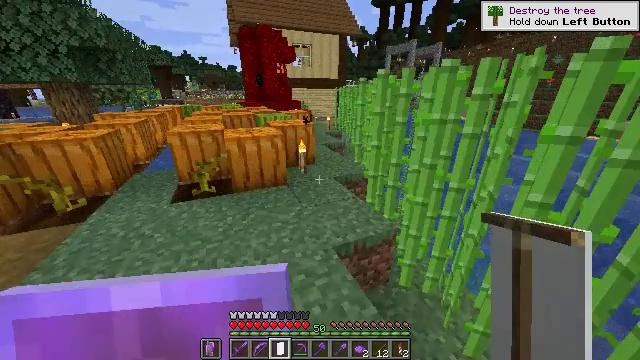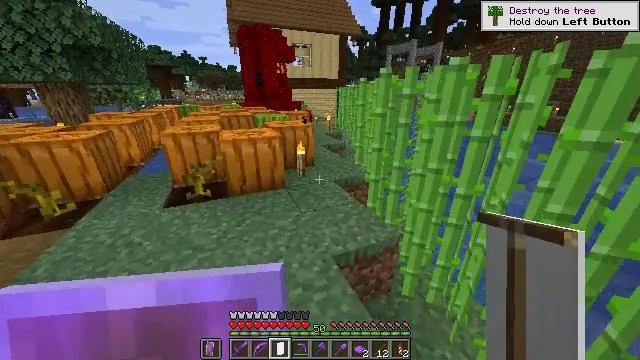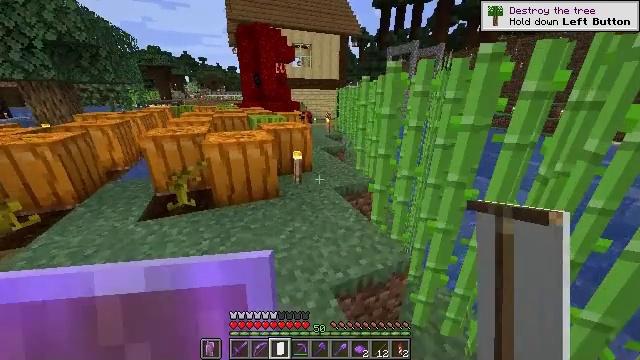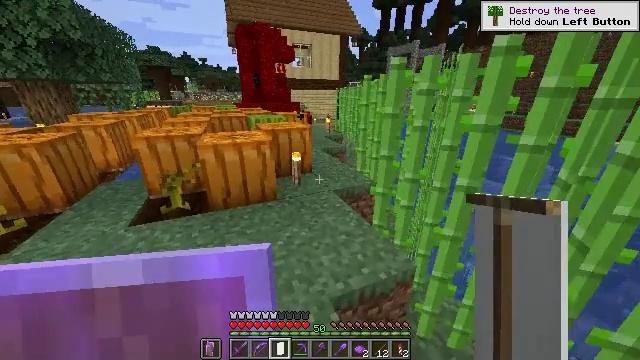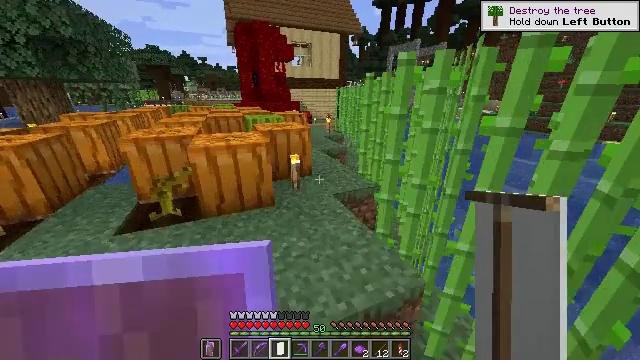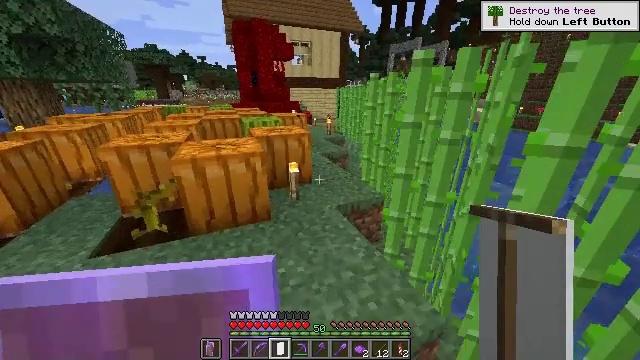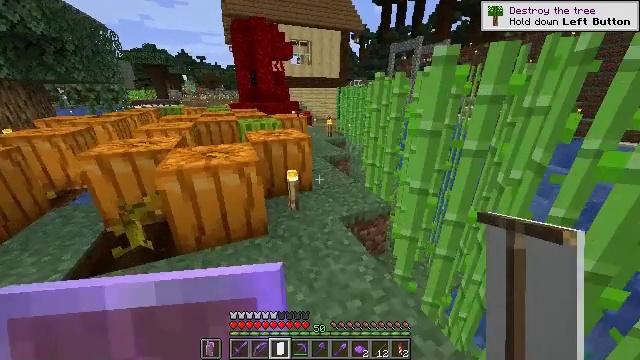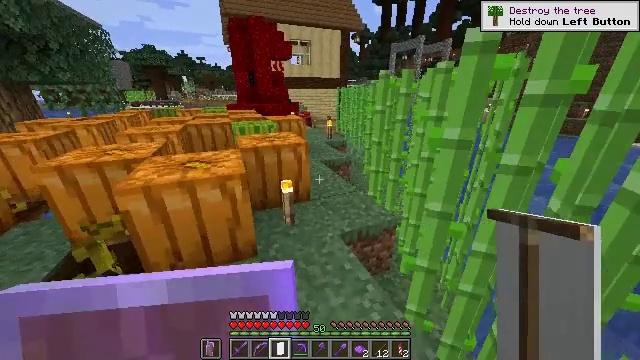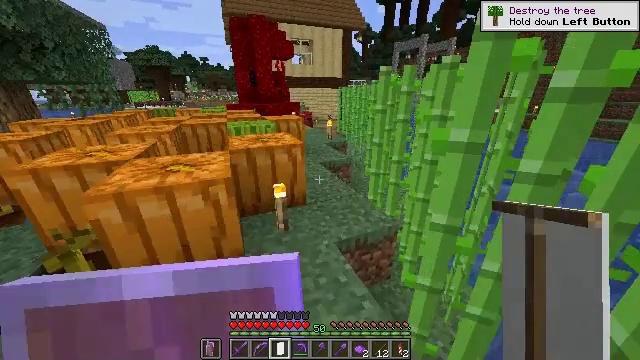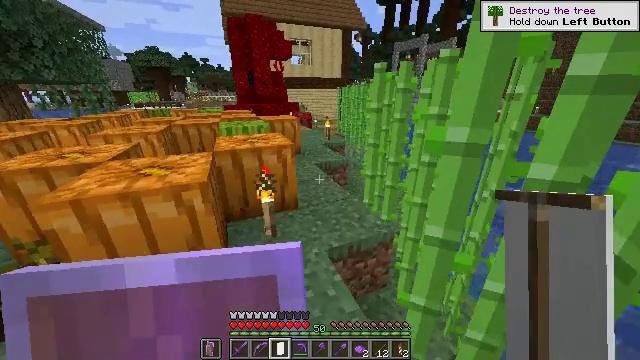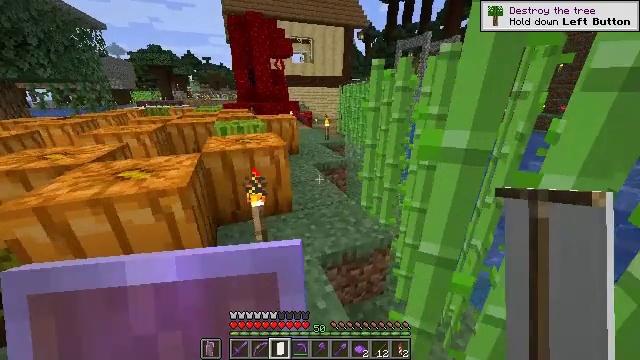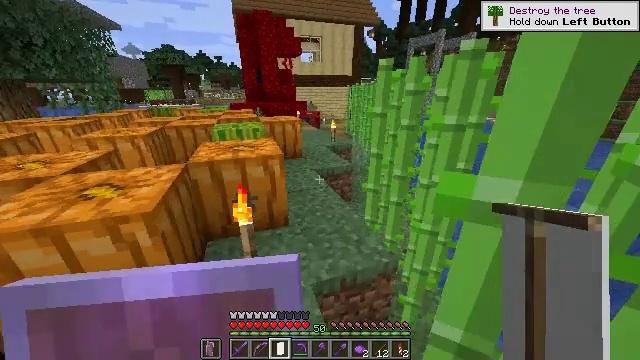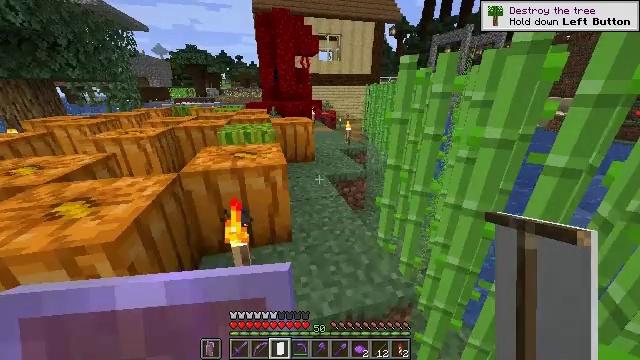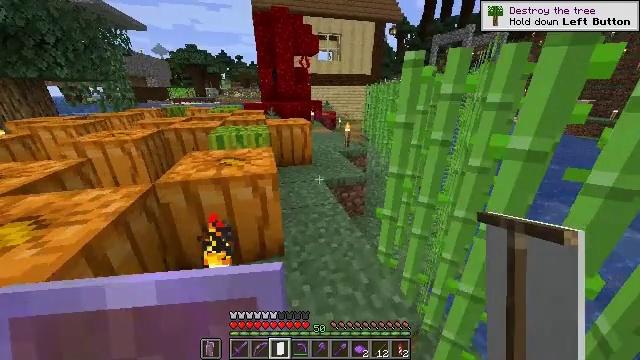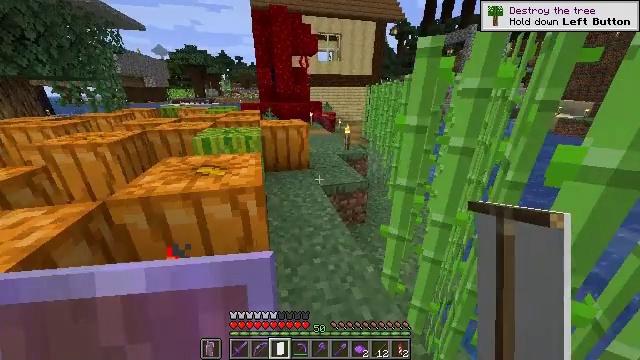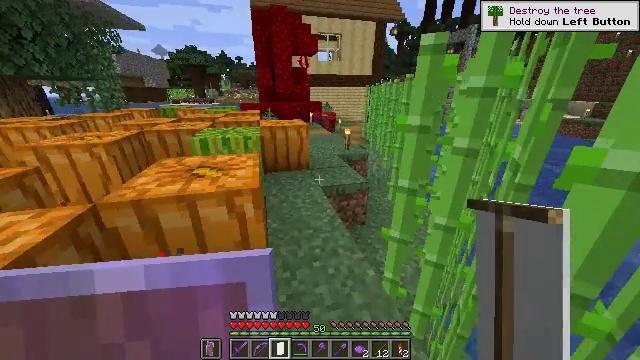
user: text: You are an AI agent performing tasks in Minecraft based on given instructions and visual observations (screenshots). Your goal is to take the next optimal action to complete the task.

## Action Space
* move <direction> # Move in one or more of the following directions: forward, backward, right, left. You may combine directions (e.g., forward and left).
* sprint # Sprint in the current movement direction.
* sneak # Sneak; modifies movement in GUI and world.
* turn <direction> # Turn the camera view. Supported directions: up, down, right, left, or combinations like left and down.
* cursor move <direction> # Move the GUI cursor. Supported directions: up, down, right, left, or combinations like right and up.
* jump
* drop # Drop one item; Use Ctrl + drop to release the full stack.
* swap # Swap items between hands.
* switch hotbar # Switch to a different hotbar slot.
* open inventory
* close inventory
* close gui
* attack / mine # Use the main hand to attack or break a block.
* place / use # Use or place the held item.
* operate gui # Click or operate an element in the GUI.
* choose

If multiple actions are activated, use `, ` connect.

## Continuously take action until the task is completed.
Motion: motion action
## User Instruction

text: Remove a white banner from the inventory.
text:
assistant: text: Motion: move forward, sprint
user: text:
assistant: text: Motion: move forward, sprint
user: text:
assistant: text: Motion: move forward, sprint
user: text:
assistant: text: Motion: move forward, sprint
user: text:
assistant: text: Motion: move forward, sprint
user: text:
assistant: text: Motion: move forward, sprint
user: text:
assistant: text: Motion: move forward and move right, sprint
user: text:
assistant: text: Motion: move forward and move right, sprint
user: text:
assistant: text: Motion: move forward and move right, sprint
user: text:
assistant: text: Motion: move forward, sprint
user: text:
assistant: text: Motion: move forward, sprint, turn left
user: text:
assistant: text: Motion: move forward, sprint, turn left
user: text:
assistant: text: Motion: move forward, sprint
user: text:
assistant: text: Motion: move forward, sprint
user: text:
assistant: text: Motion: move forward, sprint
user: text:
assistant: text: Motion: move forward, sprint
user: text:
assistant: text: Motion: move forward, sprint
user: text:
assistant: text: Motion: move forward, sprint
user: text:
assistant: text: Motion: move forward, sprint
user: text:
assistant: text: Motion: move forward, sprint
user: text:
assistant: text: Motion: move forward, sprint
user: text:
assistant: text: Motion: move forward, sprint
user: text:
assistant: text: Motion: move forward, sprint
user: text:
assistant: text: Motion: move forward, sprint
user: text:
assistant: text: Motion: move forward, sprint
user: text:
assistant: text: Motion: move forward, sprint
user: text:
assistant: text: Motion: move forward, sprint
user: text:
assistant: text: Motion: move forward, sprint
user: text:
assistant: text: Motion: move forward and move right, sprint
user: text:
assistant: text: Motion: move forward and move right, sprint